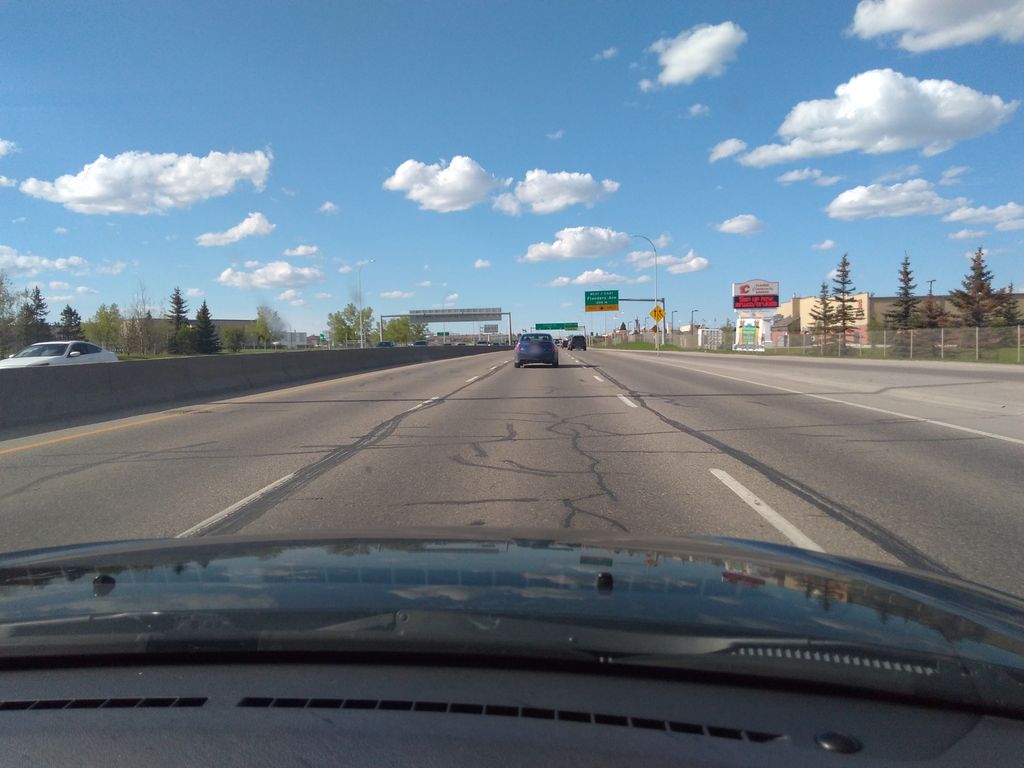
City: calgary